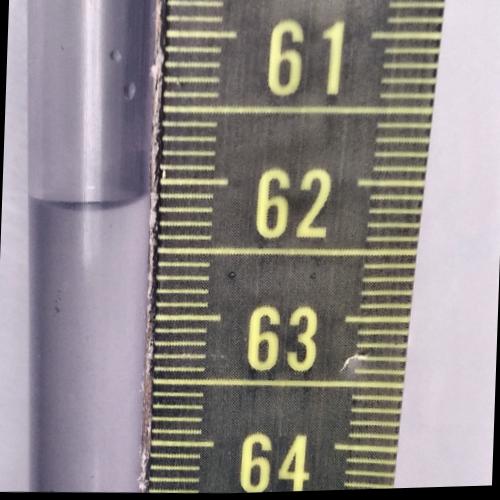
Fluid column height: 62.1 cm